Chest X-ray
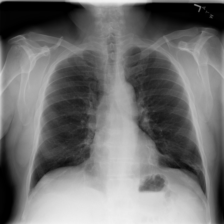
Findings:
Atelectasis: negative
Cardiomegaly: negative
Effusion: negative
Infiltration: negative
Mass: negative
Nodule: negative
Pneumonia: negative
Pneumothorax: negative
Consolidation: negative
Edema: negative
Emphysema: negative
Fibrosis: negative
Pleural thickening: negative
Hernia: negative